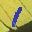
Label: 1